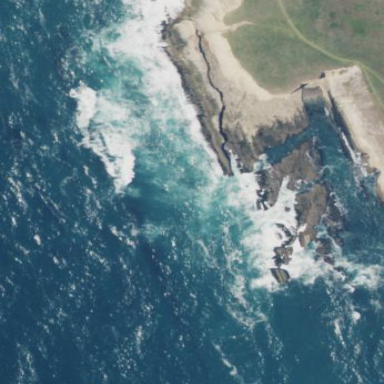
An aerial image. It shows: Natural rock reef.